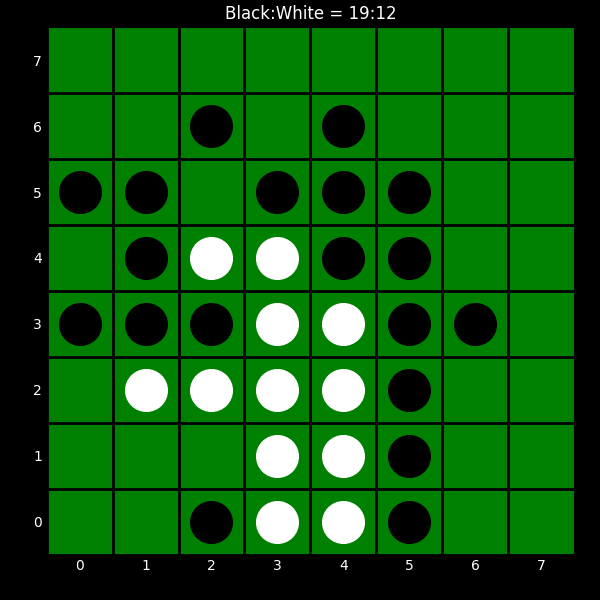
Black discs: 19
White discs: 12